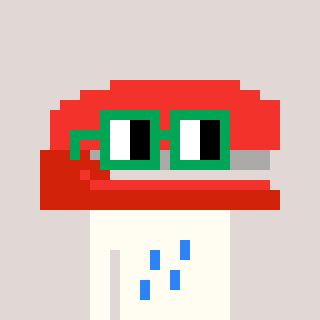
a pixel art character with square green glasses, a stapler-shaped head and a grayscale-colored body on a warm background